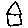
Label: house